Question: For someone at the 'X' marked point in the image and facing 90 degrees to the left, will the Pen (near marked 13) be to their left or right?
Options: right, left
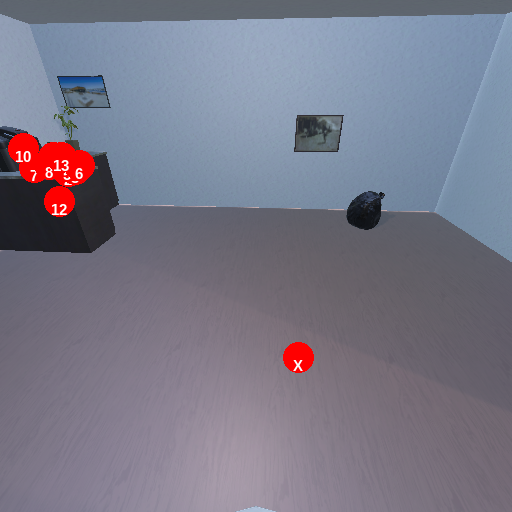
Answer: right